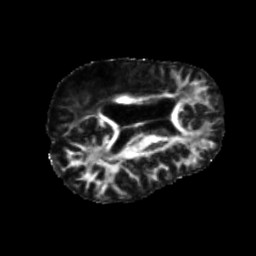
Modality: FA
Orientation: axial
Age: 43
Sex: male
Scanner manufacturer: siemens
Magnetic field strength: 3 T
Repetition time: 5.25 s
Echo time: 0.08 s